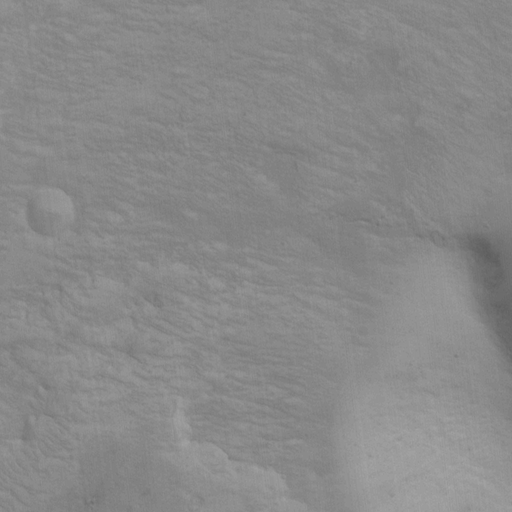
Objects detected: cone